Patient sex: M
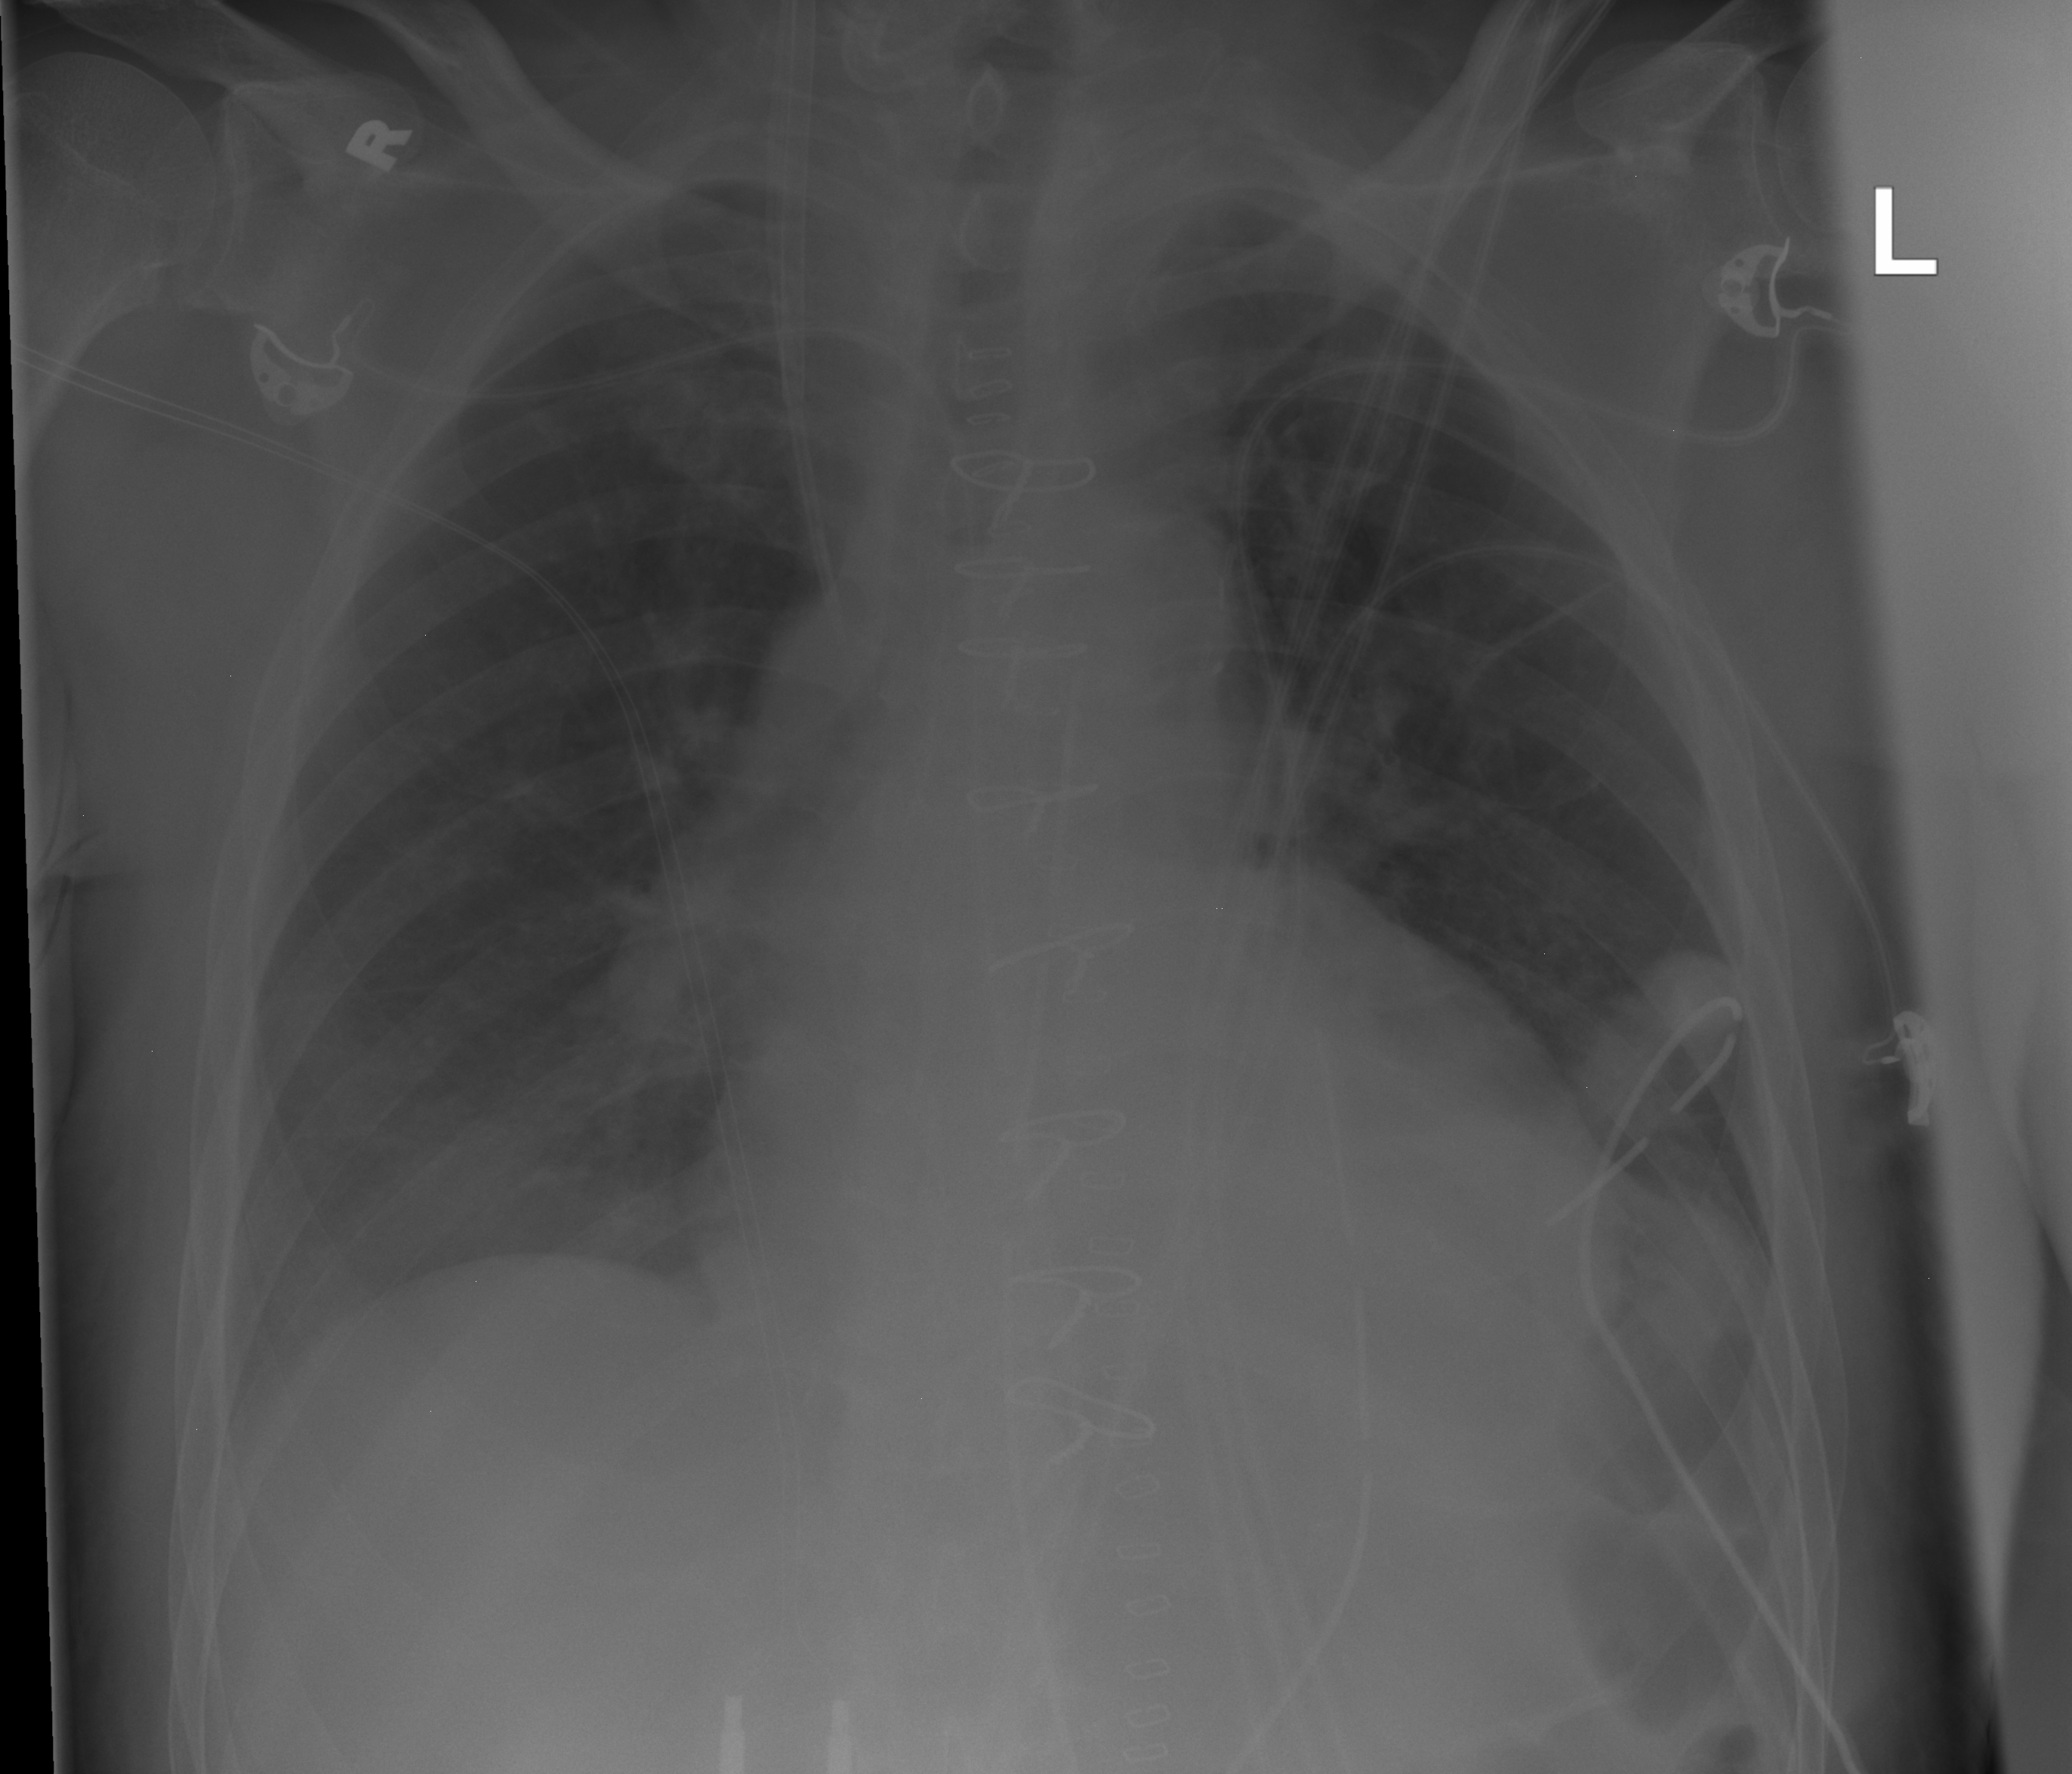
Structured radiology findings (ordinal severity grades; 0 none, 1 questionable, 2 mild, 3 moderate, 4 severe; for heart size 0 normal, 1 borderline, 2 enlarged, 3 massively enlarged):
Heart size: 0
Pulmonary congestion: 2
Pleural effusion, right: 0
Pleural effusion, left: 0
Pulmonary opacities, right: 0
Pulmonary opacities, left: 0
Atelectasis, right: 0
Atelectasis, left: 2